Question: I am trying to create an iphone application that reads a json feed and I am having some trouble updating a TableView.
This is my TableViewController header file:
'''
@interface LiveNewsController : UITableViewController <UITableViewDelegate, UITableViewDataSource>{
NSMutableData *responseData;
NSMutableArray *articleArray;
UITableView *tblView;
}
-(void) refreshPressed: (id)sender;
@property (nonatomic, retain) IBOutlet UITableView *tblView;
@end
'''
These are parts of my TableViewController implementation file:
'''
@implementation LiveNewsController
@synthesize tblView;
-(id) init {
if(self = [super init])
{
self.title = @"Live News";
}
return self;
}
- (NSInteger)tableView:(UITableView *)tableView numberOfRowsInSection:(NSInteger)section {
NSLog(@"I am here %d",[articleArray count]);
return [articleArray count];
}
// Customize the appearance of table view cells.
- (UITableViewCell *)tableView:(UITableView *)tableView cellForRowAtIndexPath:(NSIndexPath *)indexPath {
static NSString *CellIdentifier = @"Cell";
UITableViewCell *cell = [tableView dequeueReusableCellWithIdentifier:CellIdentifier];
if (cell == nil) {
cell = [[[UITableViewCell alloc] initWithStyle:UITableViewCellStyleDefault reuseIdentifier:CellIdentifier] autorelease];
}
NSLog(@"cellForRowAtIndexPath called. Data size %d", [articleArray count]);
NSUInteger row = [indexPath row];
cell.textLabel.text = [articleArray objectAtIndex:row];
return cell;
}
-(void) refreshPressed: (id)sender
{
NSLog(@"Reload Pressed. Data size: %d", [articleArray count]);
[tblView reloadData];
}
'''
Here is a screenshot of my .xib file with the connections:

So the main idea is the following:
1. Fetch articleArray
2. When refresh is pressed update view (the data is being fetched correctly but the snippet doesn't show it here)
numberOfRowsInSection and CellForRowAtIndexPath are only being called once when the view loads but nothing happens when I press the reload button.
I checked tblView and it is . I did some research and read that this is usually caused by some erroneous connections in the .xib file but I have triple checked that and I can't seem to pinpoint the problem.
Any help is appreciated,
Thanks!
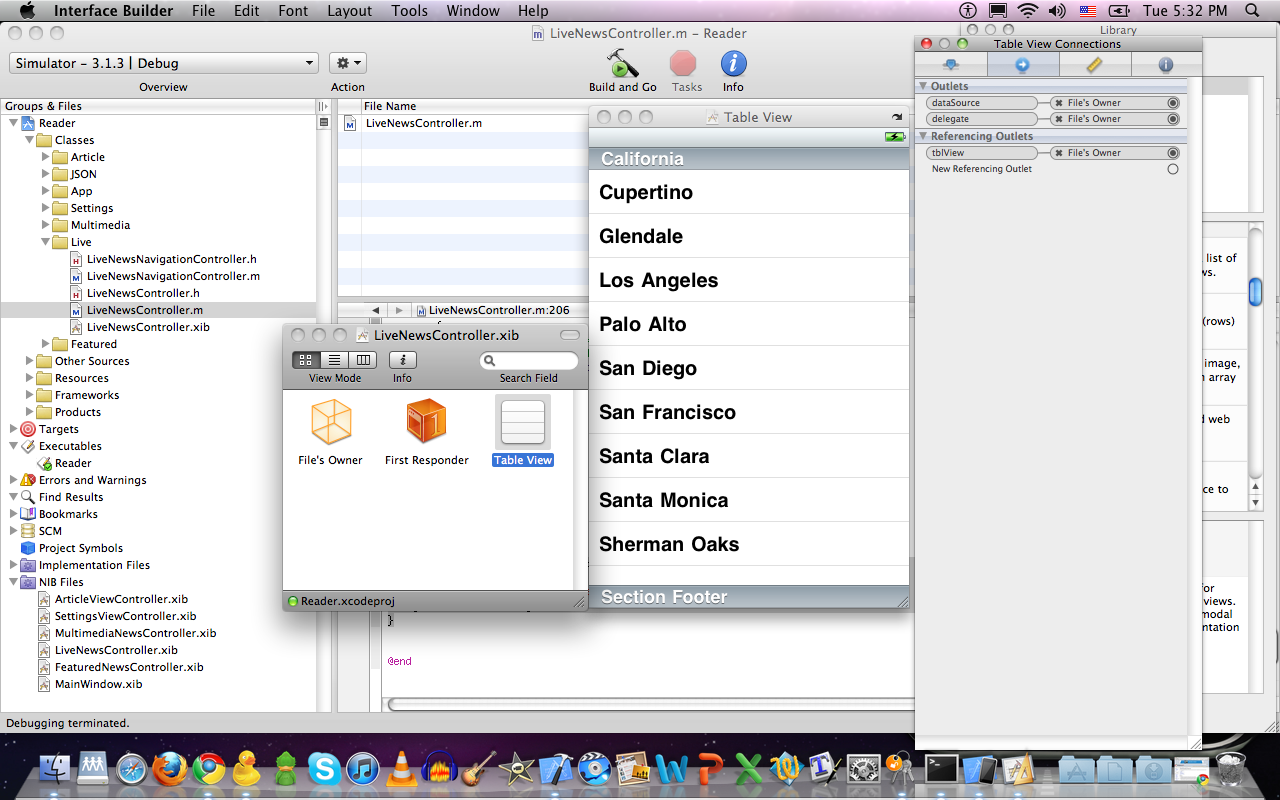
Answer: You don't need to declare the 'UITableView' , the 'UITableViewController' has already one (and therefore all subclasses too).
Just try '[self.tableView reloadData];'.